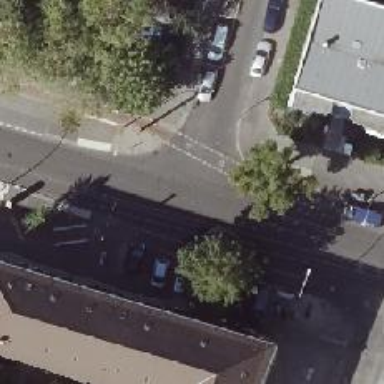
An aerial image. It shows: Tram level crossing on railway.